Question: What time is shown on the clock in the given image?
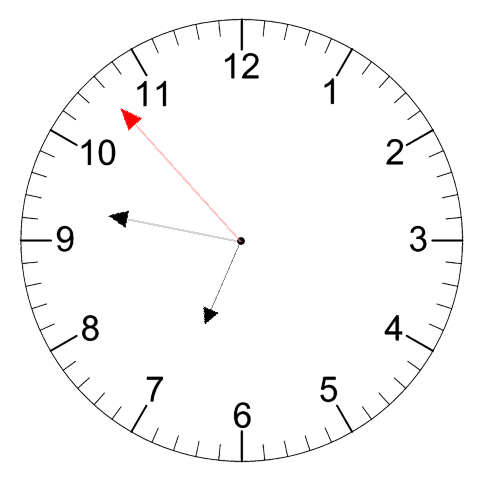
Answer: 06:46:53